Question: The problem here is that the preview tool from android studio won't load my view, the other views i have it's fine.
activity_maps_view.xml
'''
<RelativeLayout xmlns:android="http://schemas.android.com/apk/res/android"
xmlns:app="http://schemas.android.com/apk/res-auto"
xmlns:tools="http://schemas.android.com/tools"
android:id="@+id/relativeTop"
android:layout_width="match_parent"
android:layout_height="match_parent"
tools:context=".View.MapsView">
<ScrollView
android:layout_width="match_parent"
android:layout_height="wrap_content">
<LinearLayout
android:layout_width="match_parent"
android:layout_height="wrap_content"
android:orientation="vertical">
<LinearLayout
android:layout_width="match_parent"
android:layout_height="wrap_content"
android:orientation="horizontal">
<ImageView
android:id="@+id/imageView4"
android:layout_width="match_parent"
android:layout_height="wrap_content"
android:adjustViewBounds="true"
android:contentDescription="@string/signin_logoBackground"
android:cropToPadding="true"
android:scaleType="centerInside"
app:srcCompat="@drawable/login_logo_3x" />
</LinearLayout>
<android.support.design.widget.BottomNavigationView
android:id="@+id/top_navigation_view"
android:layout_width="match_parent"
android:layout_height="wrap_content"
app:itemBackground="@android:color/white"
app:itemIconTint="@drawable/nav_selector"
app:itemTextColor="@drawable/nav_selector"
app:menu="@menu/top_menu">
</android.support.design.widget.BottomNavigationView>
</LinearLayout>
</ScrollView>
<fragment
android:id="@+id/map"
android:name="com.google.android.gms.maps.SupportMapFragment"
android:layout_width="match_parent"
android:layout_height="match_parent"
tools:layout="@layout/activity_maps_view" />
<android.support.design.widget.BottomNavigationView
android:id="@+id/bottom_navigation_view"
android:layout_width="match_parent"
android:layout_height="wrap_content"
android:layout_alignParentBottom="true"
app:itemBackground="@android:color/white"
app:itemIconTint="@drawable/nav_selector"
app:itemTextColor="@drawable/nav_selector"
app:menu="@menu/bottom_menu">
</android.support.design.widget.BottomNavigationView>
</RelativeLayout>
'''
build.grade
'''
apply plugin: 'com.android.application'
apply plugin: 'kotlin-android'
apply plugin: 'kotlin-android-extensions'
android {
compileSdkVersion 27
defaultConfig {
applicationId "de.bho_dive.app.android"
minSdkVersion 21
targetSdkVersion 27
versionCode 1
versionName "1.0"
testInstrumentationRunner "android.support.test.runner.AndroidJUnitRunner"
}
buildTypes {
release {
minifyEnabled false
proguardFiles getDefaultProguardFile('proguard-android.txt'), 'proguard-rules.pro'
}
}
}
dependencies {
implementation fileTree(dir: 'libs', include: ['*.jar'])
implementation "org.jetbrains.kotlin:kotlin-stdlib-jre7:$kotlin_version"
implementation 'com.android.support:appcompat-v7:27.1.1'
implementation 'com.android.support.constraint:constraint-layout:1.1.2'
testImplementation 'junit:junit:4.12'
androidTestImplementation 'com.android.support.test🏃1.0.2'
androidTestImplementation 'com.android.support.test.espresso:espresso-core:3.0.2'
implementation 'com.android.volley:volley:1.1.0'
implementation 'com.android.support:design:27.1.1'
implementation 'com.google.android.gms:play-services-maps:15.0.1'
implementation 'com.google.android.gms:play-services-location:15.0.1'
}
'''

As you can see, the preview tool won't show anything, i already tried to change the theme, change the android version, restart android studio, import again the project, and nothing seems to work.
Any ideas?
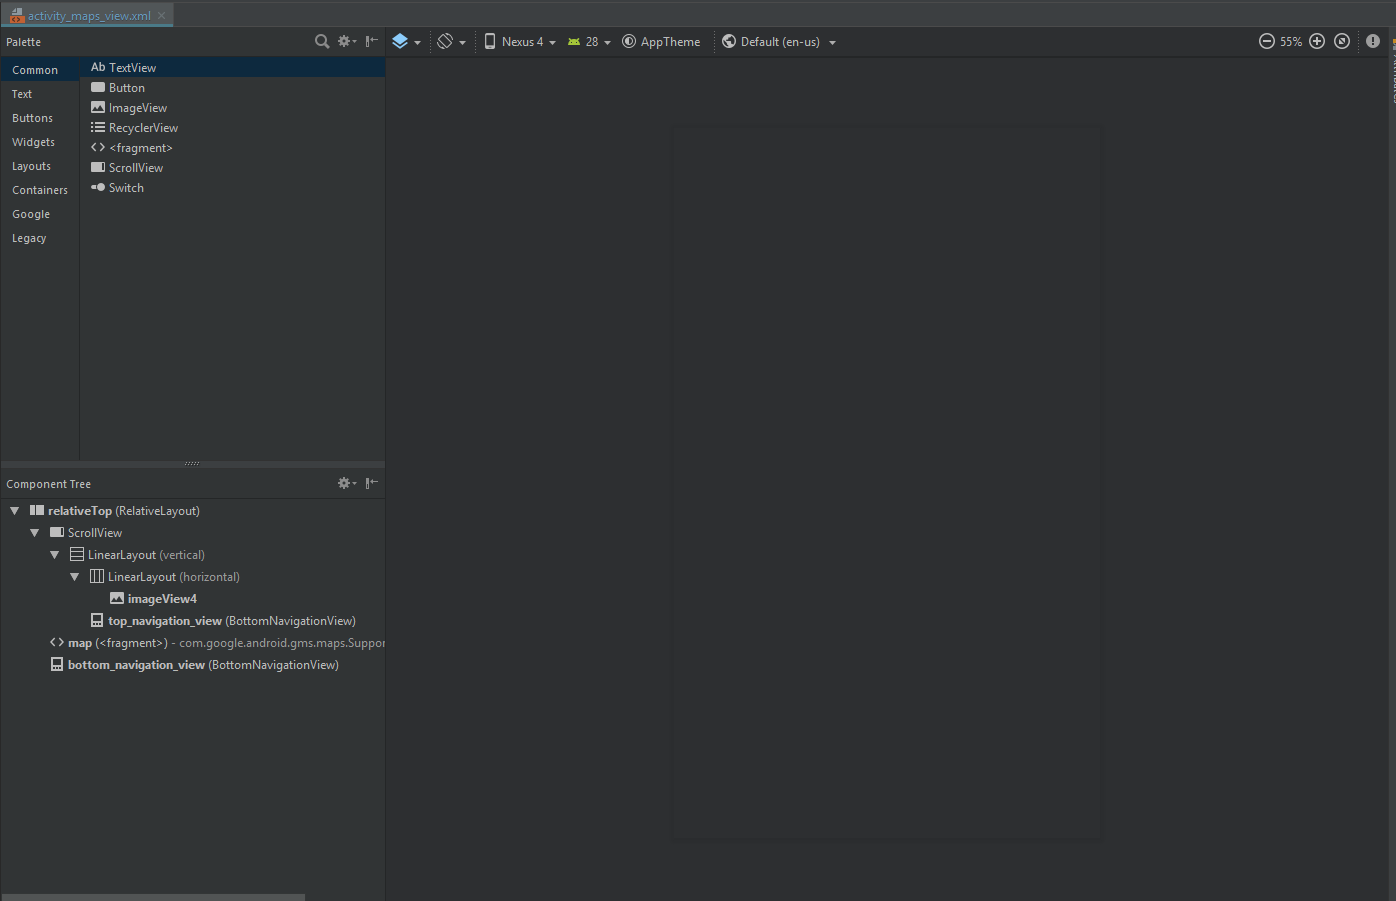
Answer: <URL>Have you tried to invalidate cache/restart from the file menu
'''
Android studio -> File -> invalidate cache/restart
'''